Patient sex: F
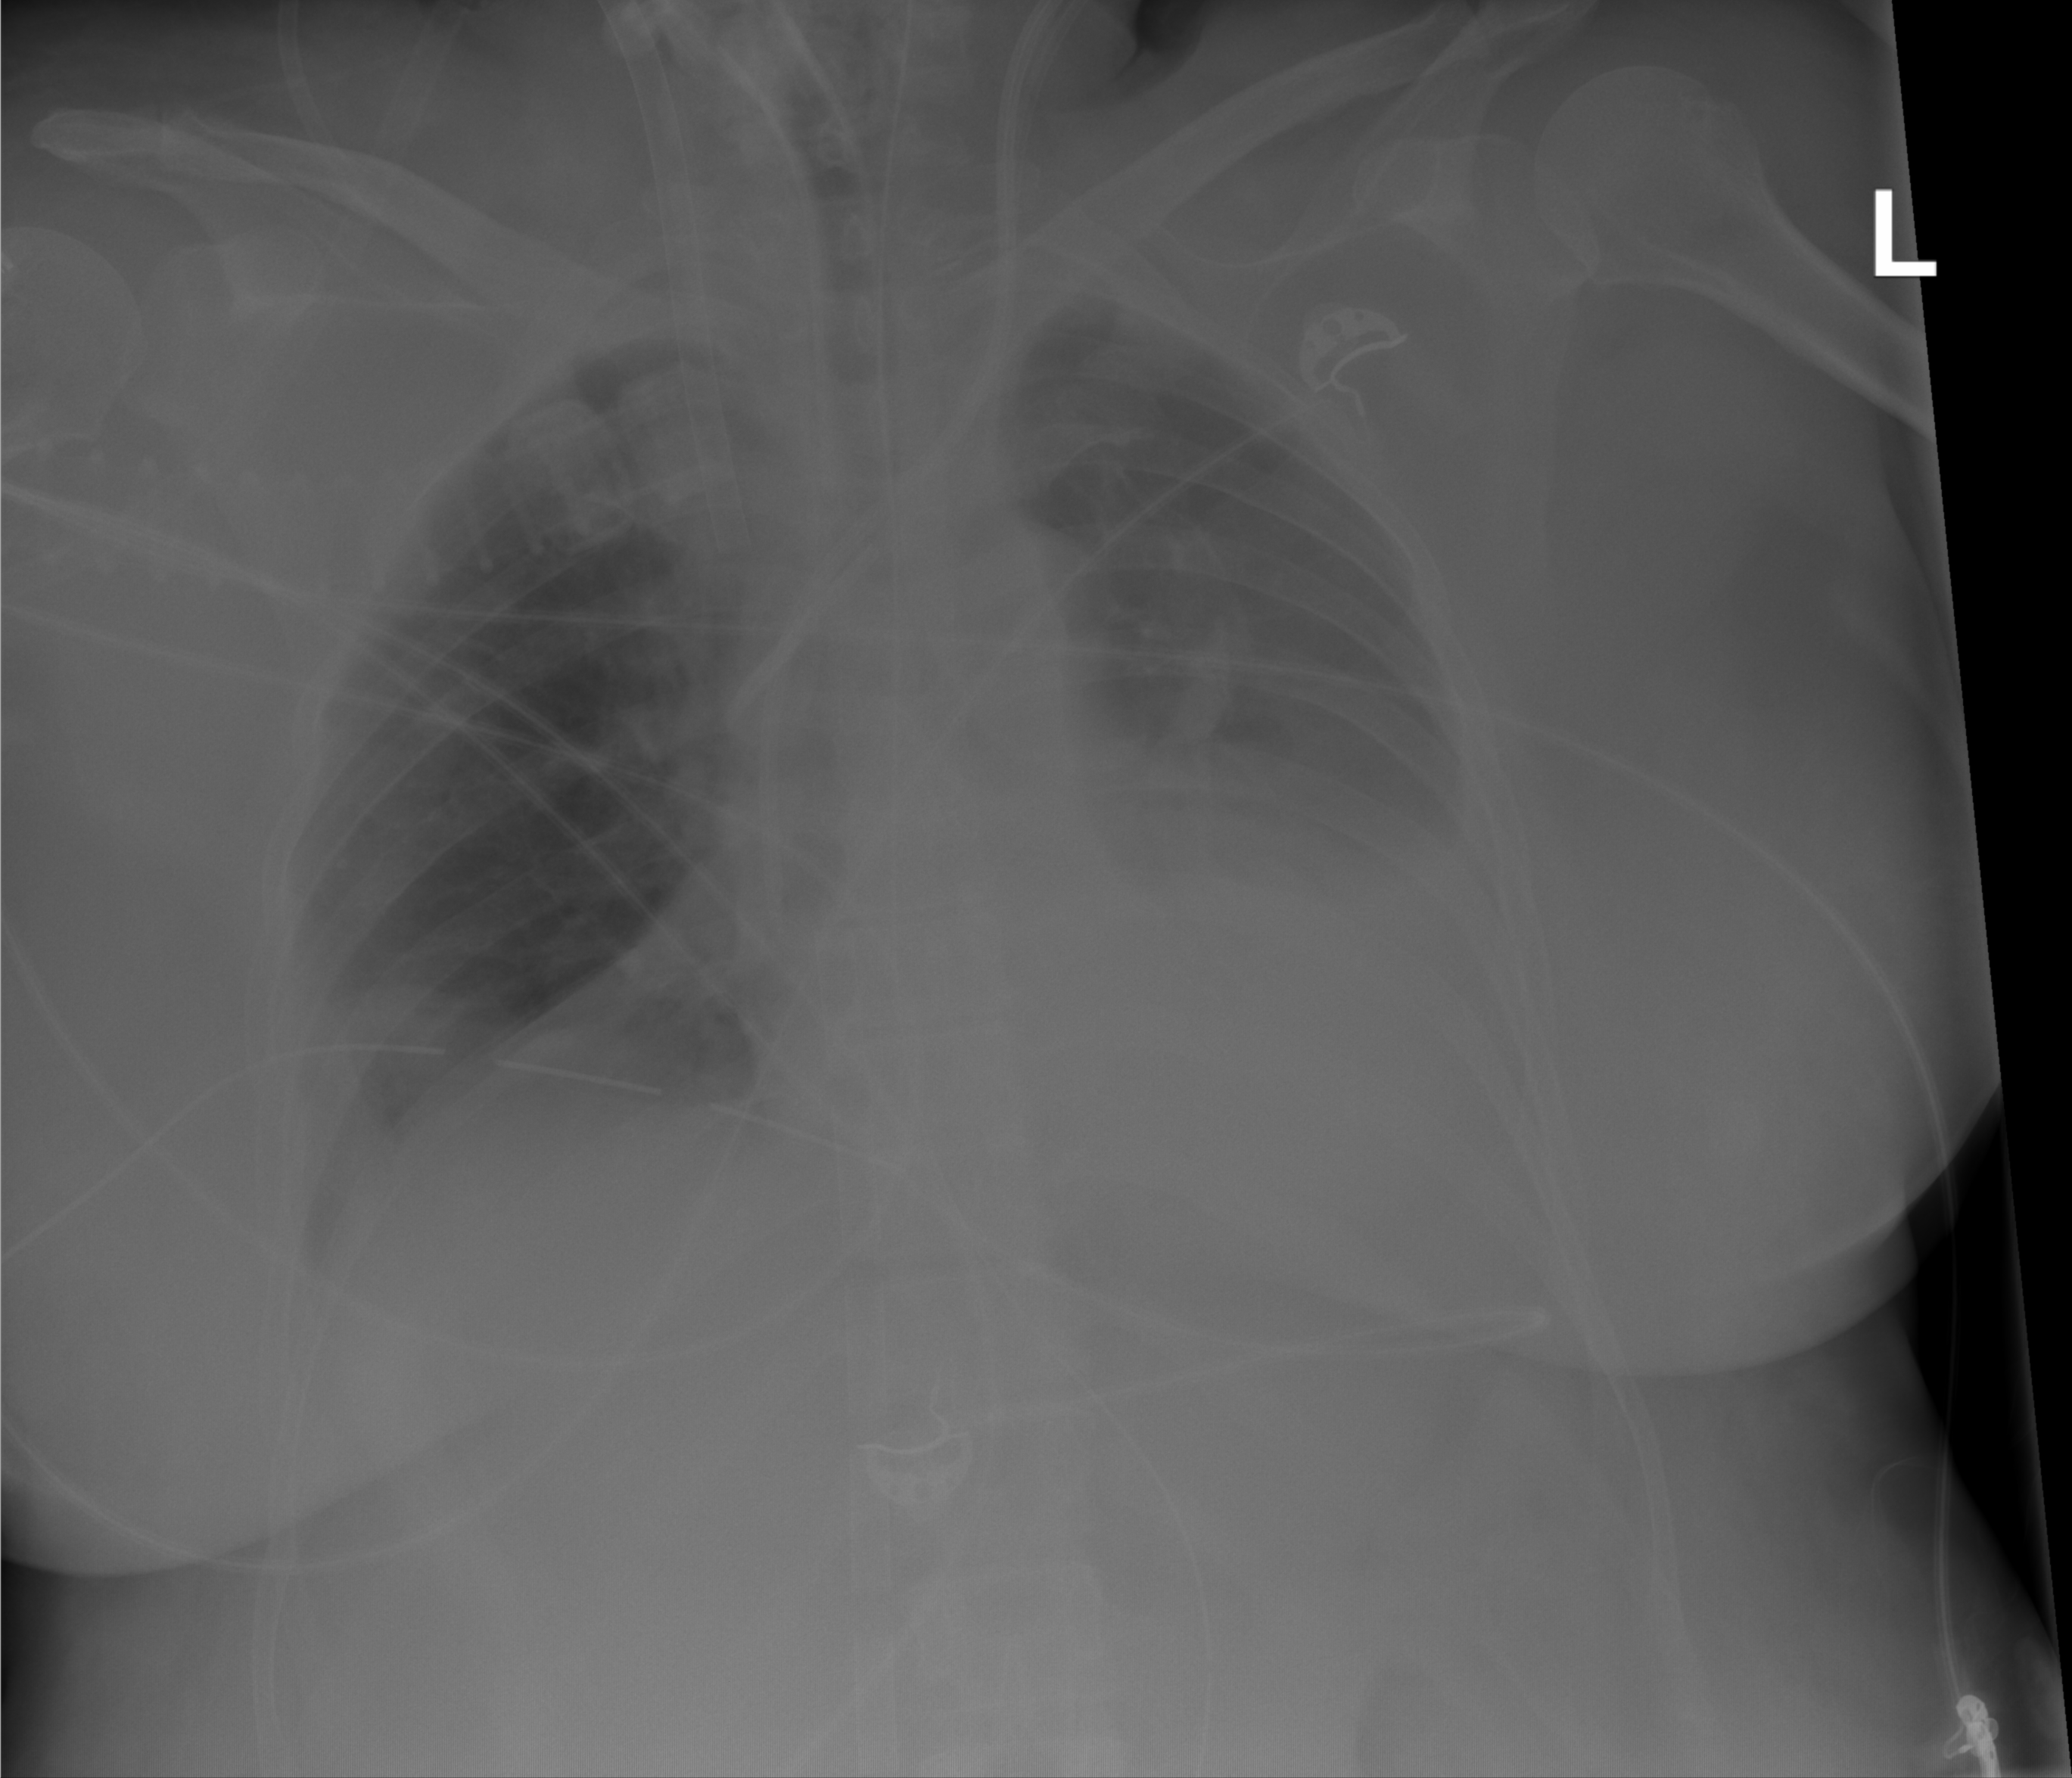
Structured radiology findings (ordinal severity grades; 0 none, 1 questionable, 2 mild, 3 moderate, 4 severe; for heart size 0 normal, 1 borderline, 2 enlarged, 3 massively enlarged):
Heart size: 0
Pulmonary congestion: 0
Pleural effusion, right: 2
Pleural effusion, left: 3
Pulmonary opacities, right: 1
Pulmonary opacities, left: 0
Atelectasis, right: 1
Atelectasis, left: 2